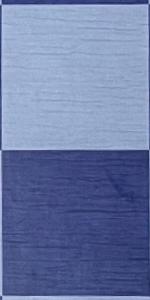
Label: Empty